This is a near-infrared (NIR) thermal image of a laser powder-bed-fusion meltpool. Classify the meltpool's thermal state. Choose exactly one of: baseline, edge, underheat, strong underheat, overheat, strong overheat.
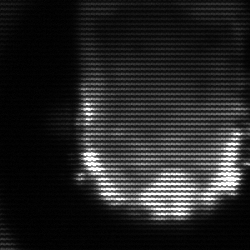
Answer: baseline